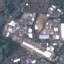
Land use / land cover: Industrial